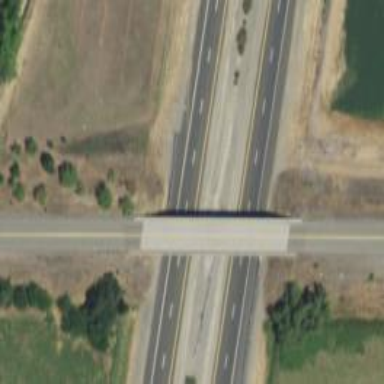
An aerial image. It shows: Residential road with asphalt surface that features bridge.